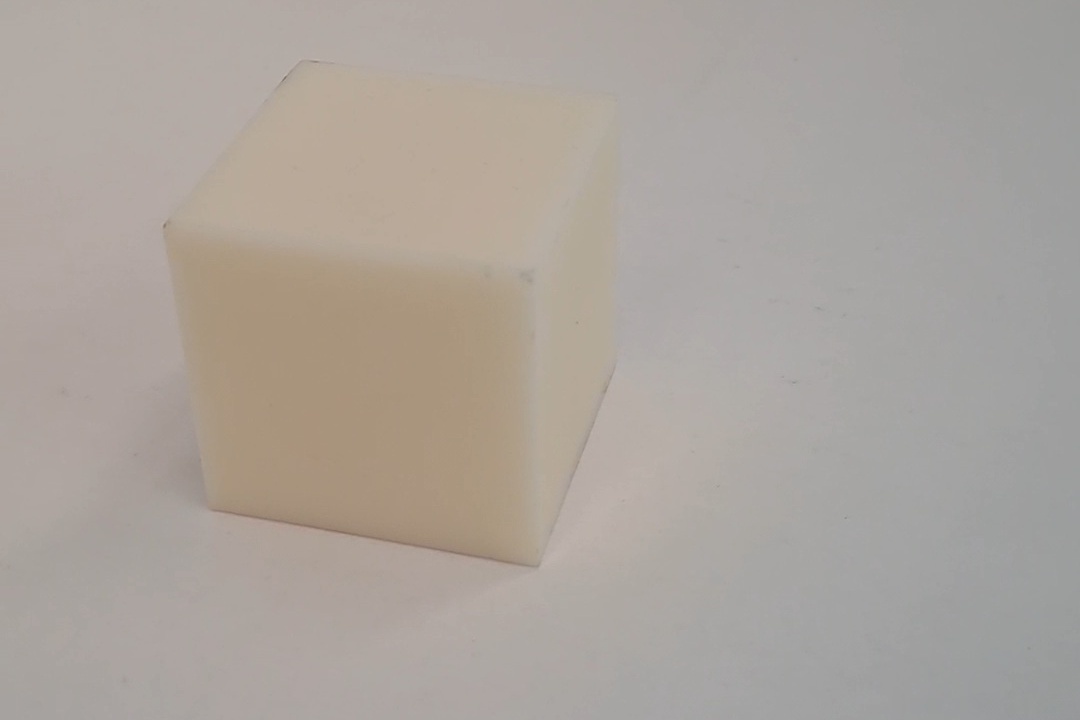
Label: Cuboid